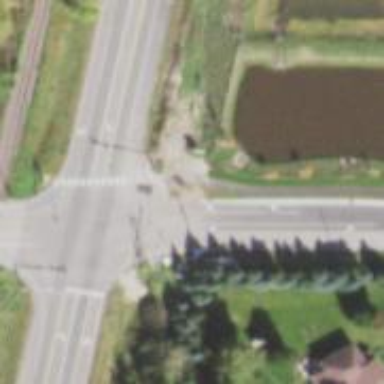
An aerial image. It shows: Marked crossing on asphalt cycleway road.